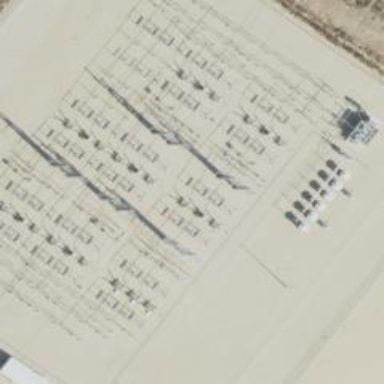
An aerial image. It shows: Switch used for power control.